Field crop: maize
Growth stage: 2
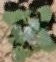
Species: chenopodium